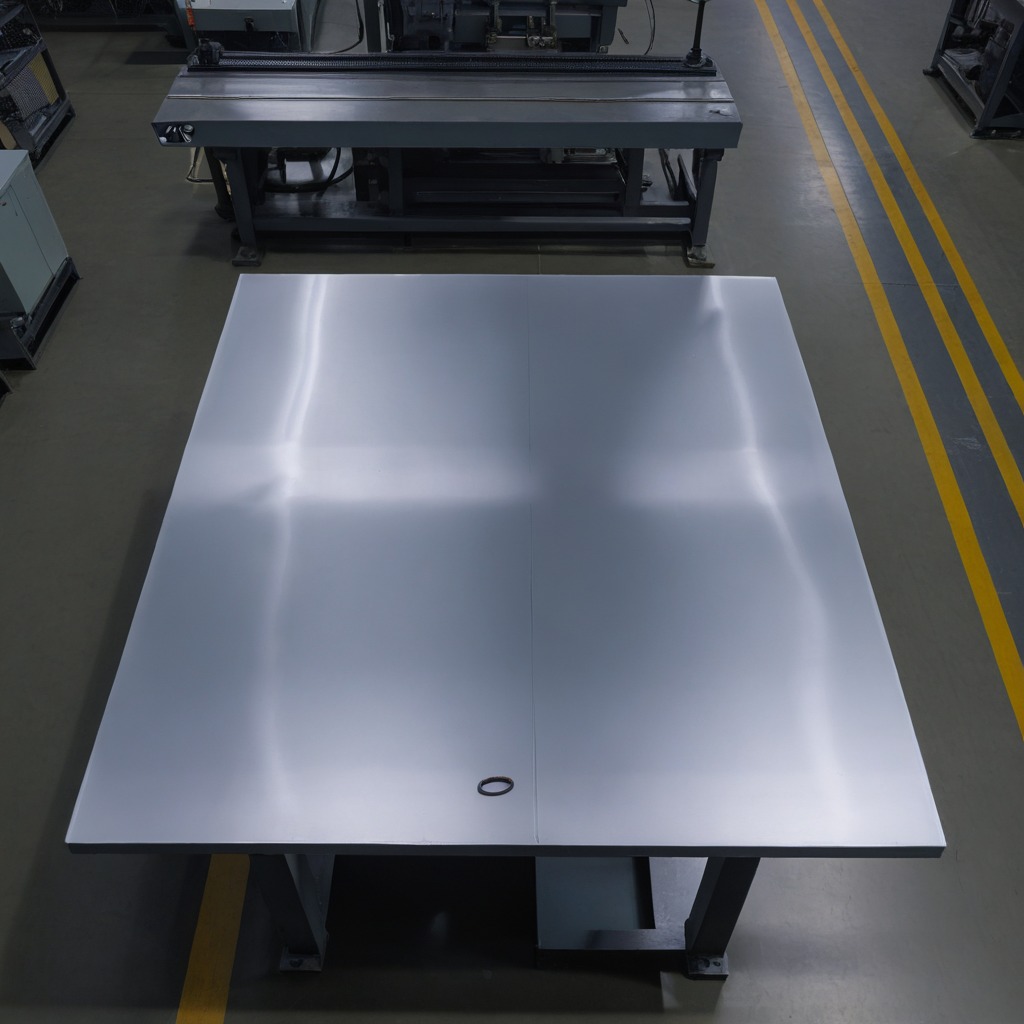
A rubber O-ring is lying on the clean empty table in the basement in the evening.